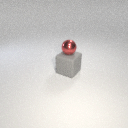
large gray rubber cube below small red metal sphere